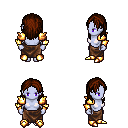
a pixel art fantasy rpg character, female body template, dark elf, purple skin, gold arm armor, robe skirt, brown long hairstyle, gold boots, four views (front, back, left, right), 2x2 character sprite sheet, small pixel art, hard edges, no anti-aliasing